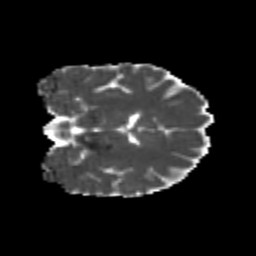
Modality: MD
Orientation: coronal
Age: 25
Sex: female
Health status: healthy
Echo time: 0.074 s